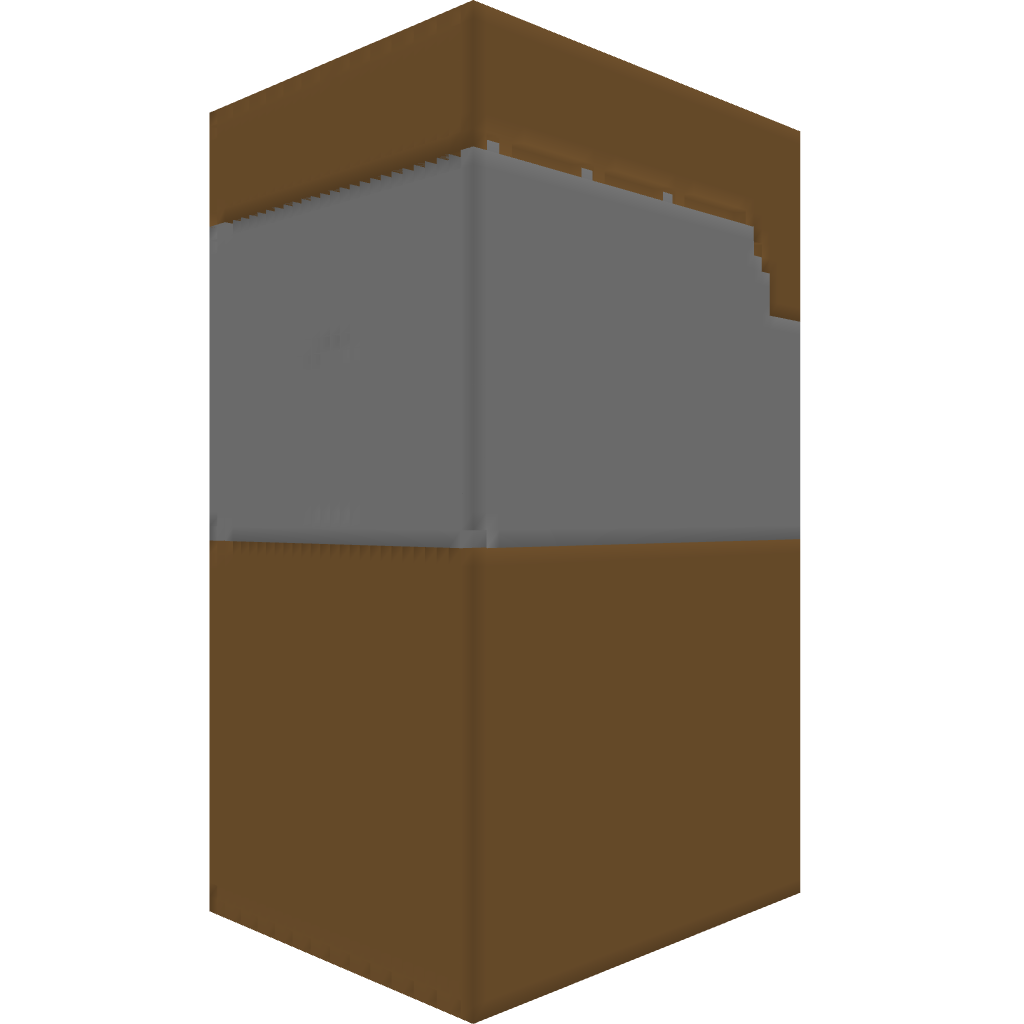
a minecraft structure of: Underground Mirror Dome bad low quality